Question: I am creating a calculator in android and I want to create a ui with history option so that user can view their calculation history.
I have added screenshot from another application which has similar functionality. I don't know what to call this kind of gui. <URL>
In the screenshot you can see that the user can see the history of the calculation.
How to create a calculator application which will take value+operator as input and will do the calculation and print it on screen and should also show history of calculations.

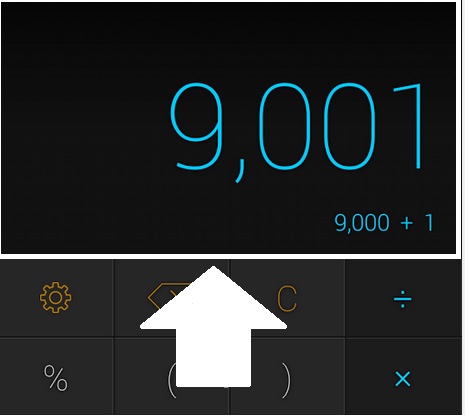
Answer: I think you wish to go for The <URL>. An algorithm used to evaluate expressions. I really appreciate your idea.